Question: I create new Tabbar based project in Corona.
Then I change file build.settings to support landscape orientation
'''
orientation = {
default = "portrait",
supported = { "portrait","landscapeLeft","landscapeRight" }
},
'''
## The problem is that the view don't resize when rotate to landscape.

## How to enable autoresize in Lua using Corona SDK?
Thanks!
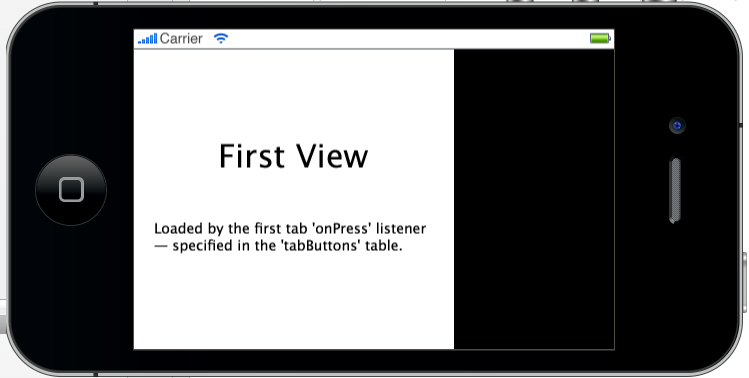
Answer: I don't think Corona SDK gives you autoresize out of the box. I think you are supposed to listen for the 'orientation' event on the Runtime object to be notified when the device is rotated, then reposition your controls accordingly.
See the <URL>.